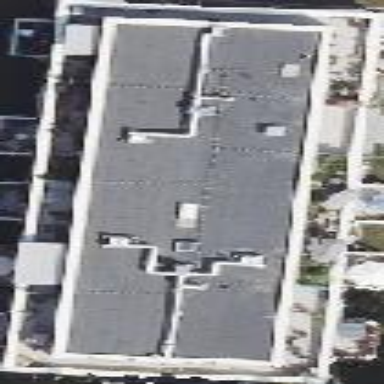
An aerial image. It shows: Flat-roofed apartment building.